Interaction volume radius: 5 \u00c5
Interaction volume height: 20 \u00c5
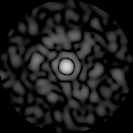
Disorder parameter: 0.8333